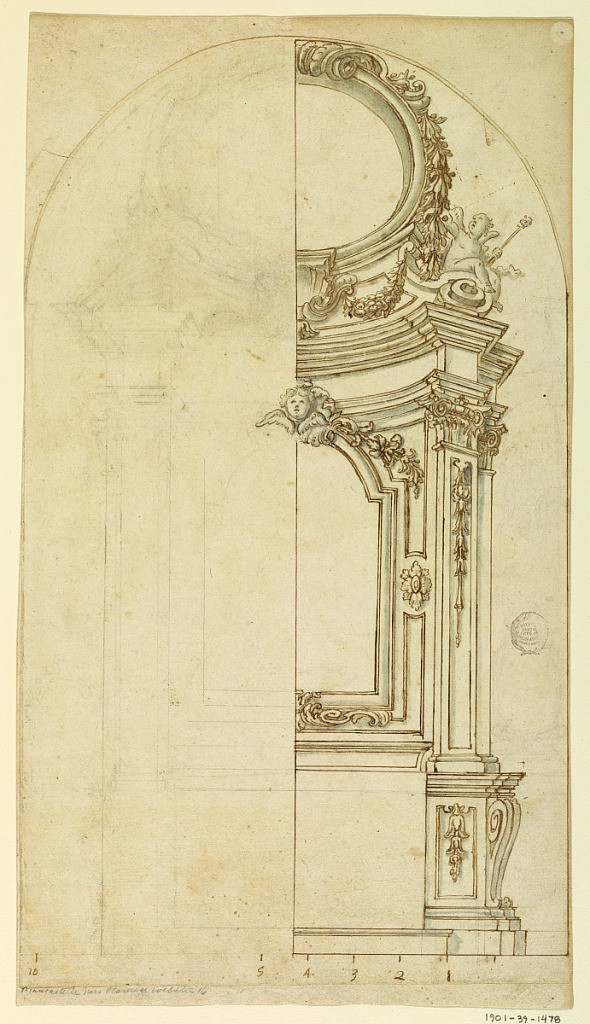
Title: Project for an Altar
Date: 1750–1775
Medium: Pen and ink, brush and wash on paper
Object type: Drawing
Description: Right half of an altar shown within an arch. Scale at bottom. Right half shown. Putti sits on convex entablature, side an oval hung with a garland. Lateral pilaster hung with bellflowers.